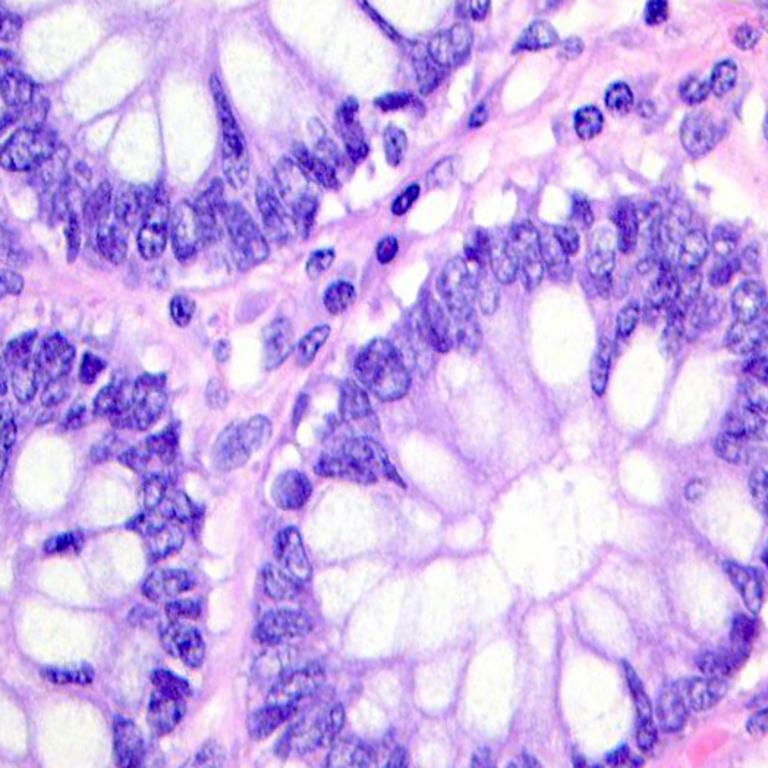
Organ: colon
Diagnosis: benign